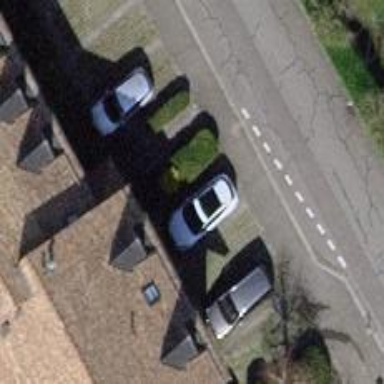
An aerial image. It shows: Street side parking area.